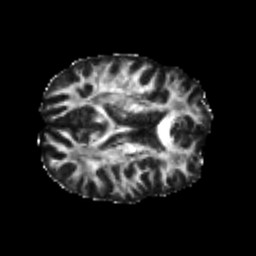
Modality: FA
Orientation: axial
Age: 20
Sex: male
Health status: healthy
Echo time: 0.074 s